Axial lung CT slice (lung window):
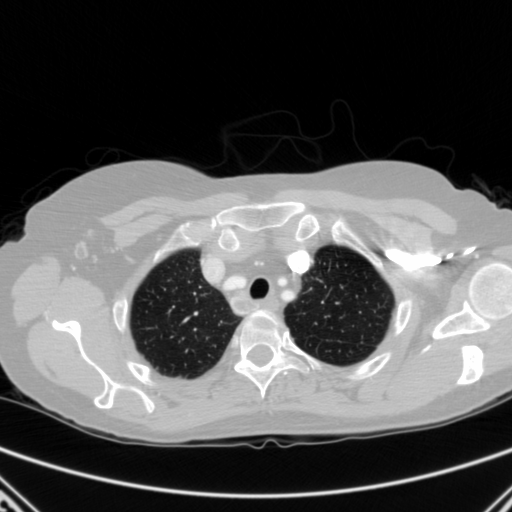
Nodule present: no